Question: When I enable VCS in Android Studio, it defaults to the "master" branch.
How to get "main" as the default branch?
Image for reference:

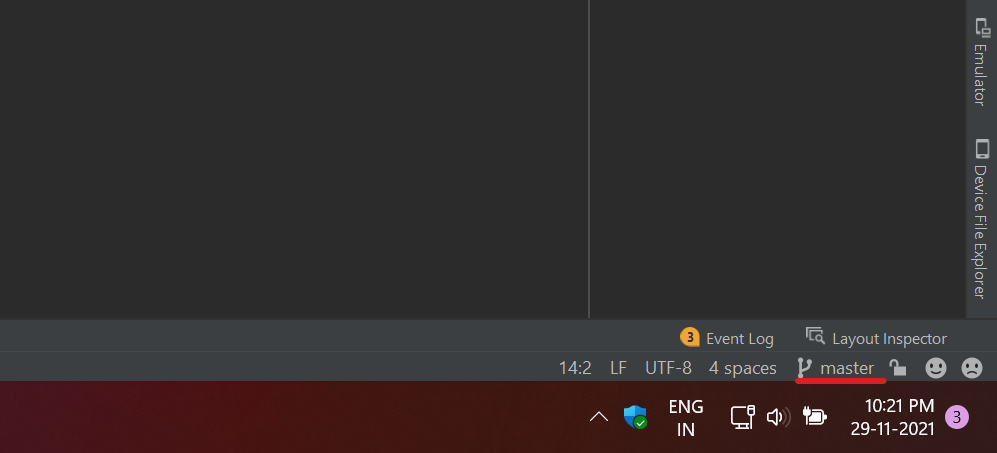
Answer: To name the branch 'master' to 'main' :
'''
git branch -m master main
'''
To change the default name of all your new repository :
'''
git config --global init.defaultBranch main
'''
If you just want to change the current branch and go to another :
'''
git checkout <other branch>
'''
If you want to change the current branch to another that doesn't exist, and create the new one :
'''
git checkout -b <other branch>
'''